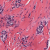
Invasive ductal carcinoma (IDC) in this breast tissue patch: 1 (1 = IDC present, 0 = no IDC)